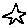
Label: star